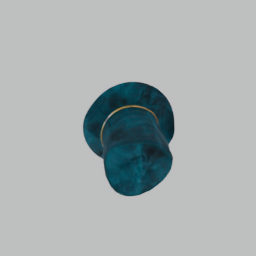
Label: people